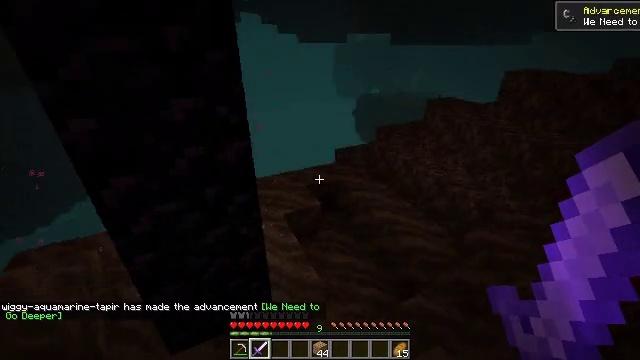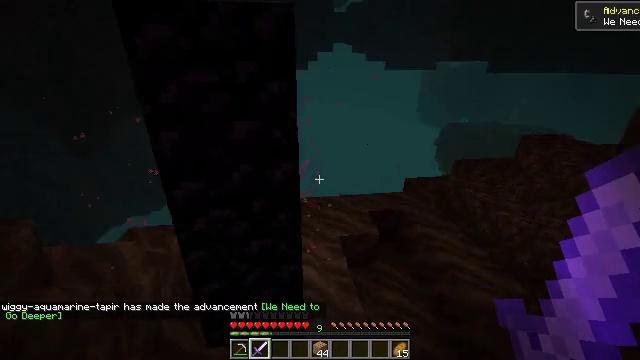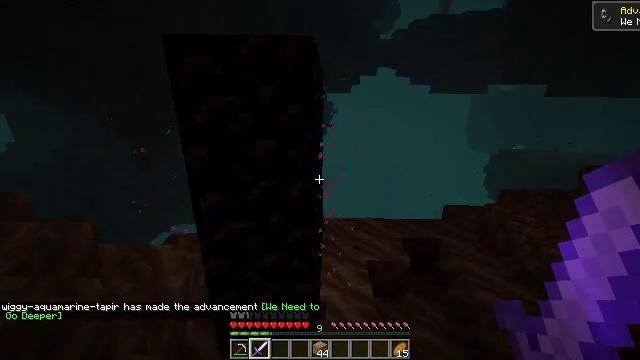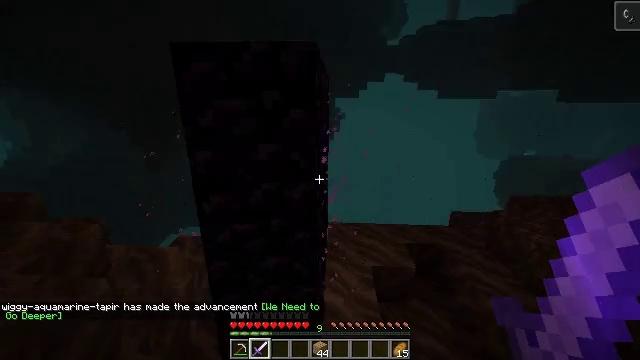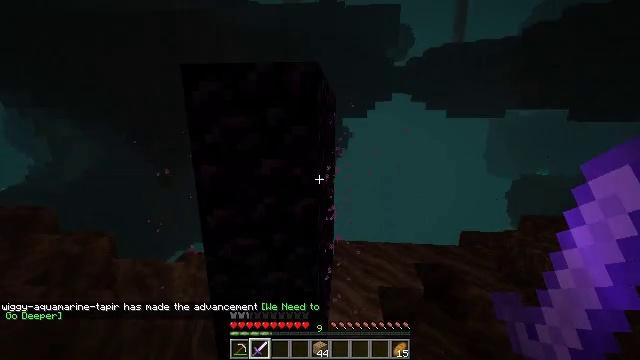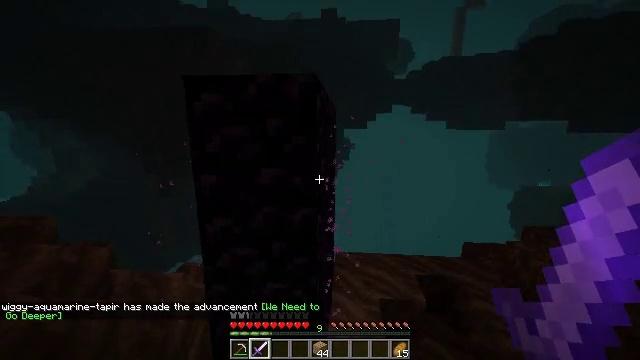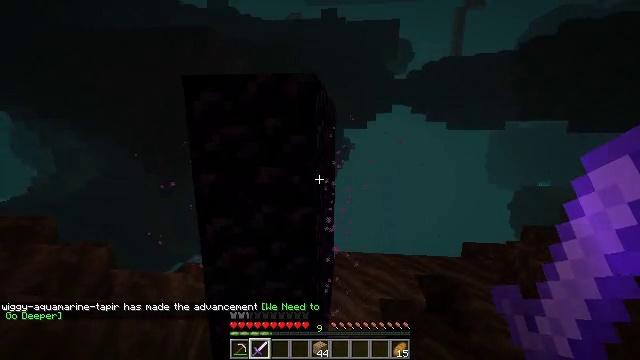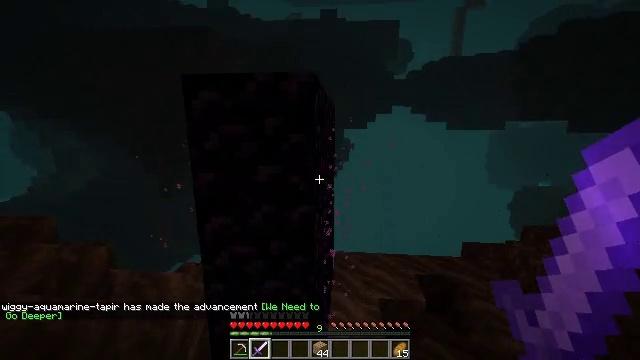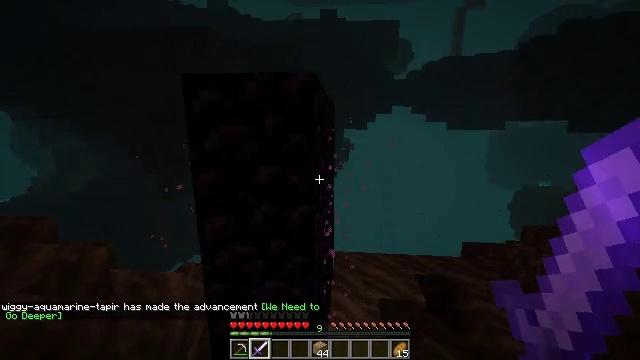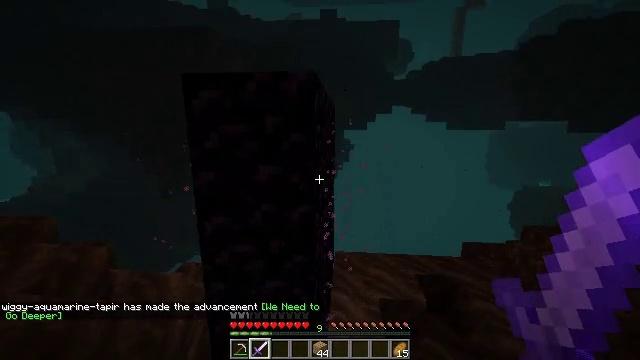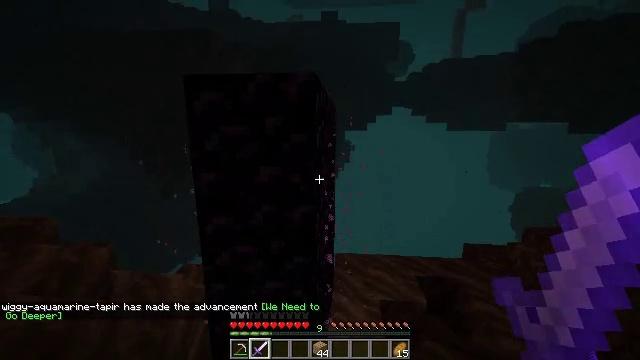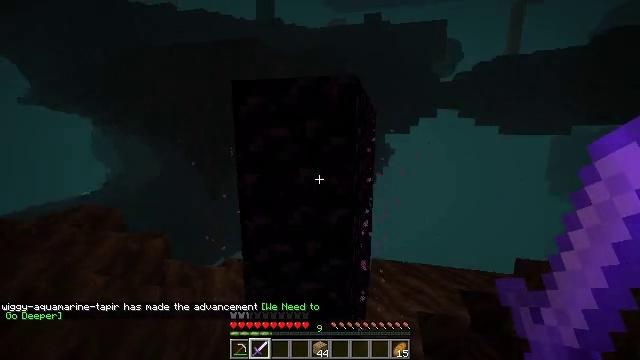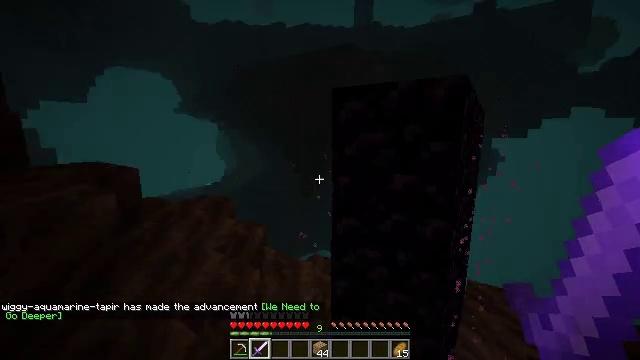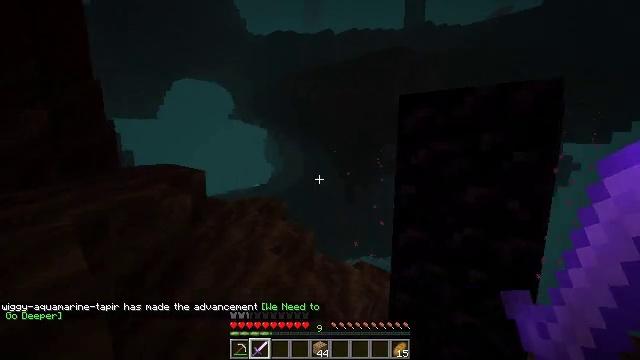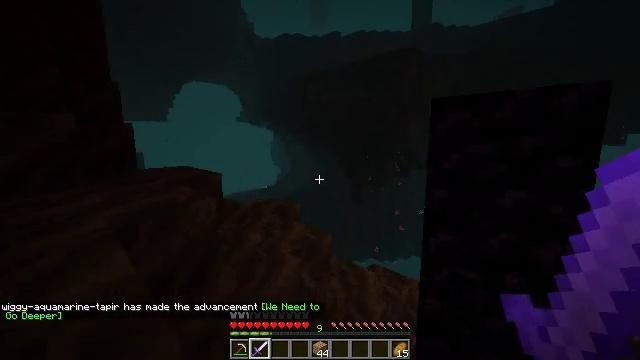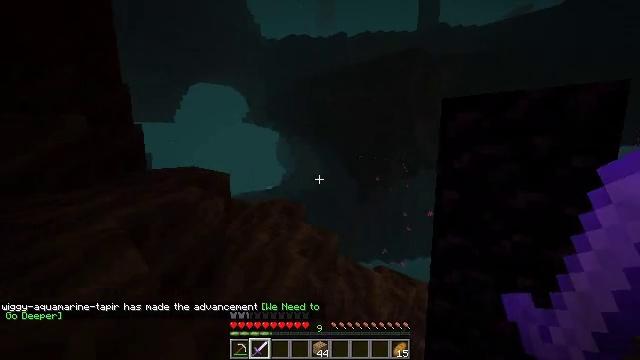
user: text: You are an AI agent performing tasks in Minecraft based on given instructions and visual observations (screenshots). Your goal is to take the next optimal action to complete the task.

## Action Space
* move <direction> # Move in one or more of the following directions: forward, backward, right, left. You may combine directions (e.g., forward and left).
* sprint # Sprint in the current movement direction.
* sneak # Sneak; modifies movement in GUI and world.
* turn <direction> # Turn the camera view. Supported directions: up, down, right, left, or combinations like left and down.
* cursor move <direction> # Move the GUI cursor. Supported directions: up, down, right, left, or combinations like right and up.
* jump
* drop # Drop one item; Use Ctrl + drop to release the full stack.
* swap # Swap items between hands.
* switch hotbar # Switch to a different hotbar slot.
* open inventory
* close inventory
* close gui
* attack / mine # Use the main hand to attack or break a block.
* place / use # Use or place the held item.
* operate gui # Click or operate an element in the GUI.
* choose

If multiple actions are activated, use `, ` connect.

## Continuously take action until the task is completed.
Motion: motion action
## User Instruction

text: Remove layers of soul soil.
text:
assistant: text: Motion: move right, turn left and up
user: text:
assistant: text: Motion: turn left and up
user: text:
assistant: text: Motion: turn left and up
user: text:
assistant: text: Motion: turn left and up
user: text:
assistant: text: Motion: turn up
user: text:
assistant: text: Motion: no_op
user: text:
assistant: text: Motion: no_op
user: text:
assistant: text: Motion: no_op
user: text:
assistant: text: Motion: no_op
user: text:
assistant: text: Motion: no_op
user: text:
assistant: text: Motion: turn left
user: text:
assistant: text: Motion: move left, turn left
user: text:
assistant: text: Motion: move left, turn left and up
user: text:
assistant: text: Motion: move left, turn left
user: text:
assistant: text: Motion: move left, turn left
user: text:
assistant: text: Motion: move left
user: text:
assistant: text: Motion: move left
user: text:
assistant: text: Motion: no_op
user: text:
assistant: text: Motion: no_op
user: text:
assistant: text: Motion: no_op
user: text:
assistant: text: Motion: turn left
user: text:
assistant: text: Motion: turn left and up
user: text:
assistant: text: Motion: turn left
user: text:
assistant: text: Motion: turn left
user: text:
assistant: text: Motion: move forward, turn left
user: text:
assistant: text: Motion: move forward
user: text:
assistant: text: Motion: move forward, jump
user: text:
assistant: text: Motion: move forward, jump
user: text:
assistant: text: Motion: move forward and move left, jump
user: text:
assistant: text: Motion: move forward, jump